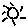
Label: sun